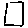
Label: square